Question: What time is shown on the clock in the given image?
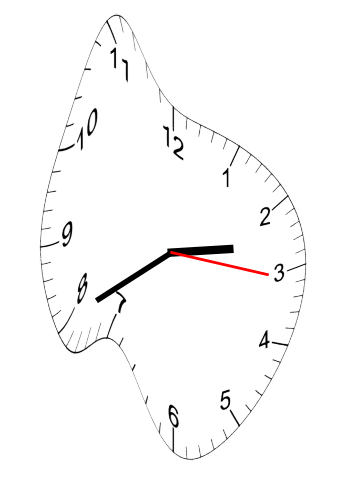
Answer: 02:40:16